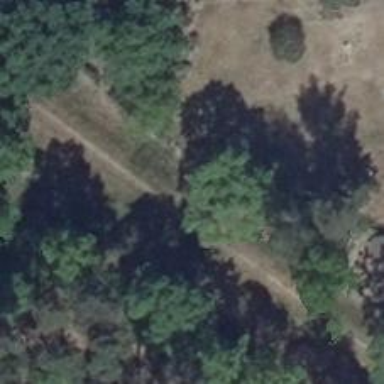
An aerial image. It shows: Ground path.